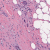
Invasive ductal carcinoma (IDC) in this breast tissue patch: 1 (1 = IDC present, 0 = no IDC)